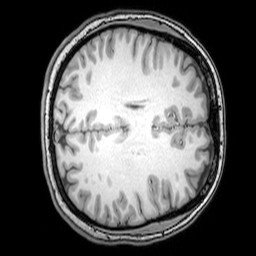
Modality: T1w
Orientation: axial
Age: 26
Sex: female
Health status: healthy
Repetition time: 0.081 s
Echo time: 0.037 s